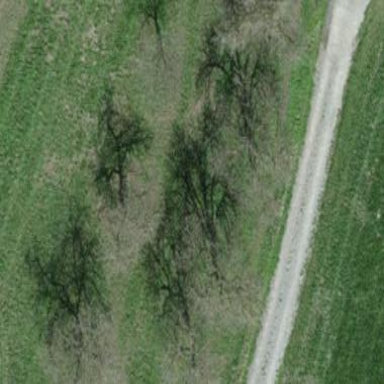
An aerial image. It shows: Orchard.